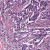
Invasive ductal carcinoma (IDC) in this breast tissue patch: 1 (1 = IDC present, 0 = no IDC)